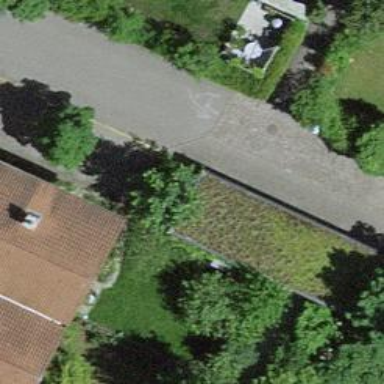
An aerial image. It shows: Living street paved with paving stones.